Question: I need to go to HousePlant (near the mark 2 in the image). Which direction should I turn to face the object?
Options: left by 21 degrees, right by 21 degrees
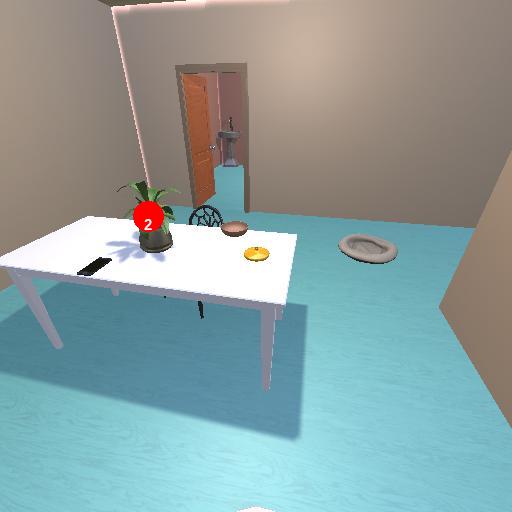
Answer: left by 21 degrees